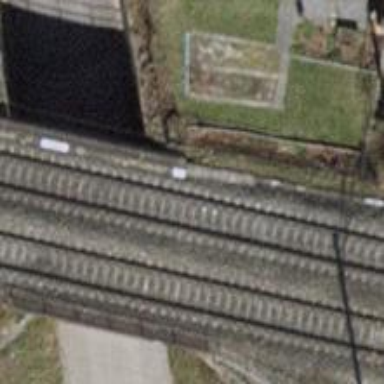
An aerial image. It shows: Single-track railway bridge with contact lines for electrification.